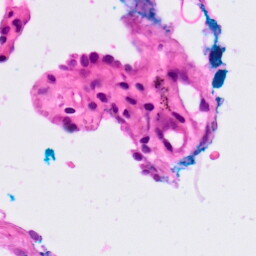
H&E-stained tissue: Lung